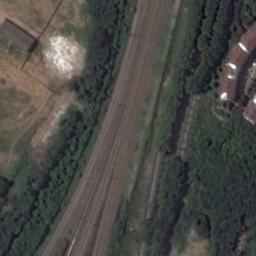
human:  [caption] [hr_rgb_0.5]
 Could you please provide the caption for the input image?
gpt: These railways are flanked by green belts and a clearing is on one side of the railways .

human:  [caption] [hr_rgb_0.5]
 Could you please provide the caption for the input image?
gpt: Many trees are beside the railway .

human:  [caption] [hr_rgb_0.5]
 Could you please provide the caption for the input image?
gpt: There is a train passing by in the picture .

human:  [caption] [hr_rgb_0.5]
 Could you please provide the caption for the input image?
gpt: The railway is next to lines of trees .

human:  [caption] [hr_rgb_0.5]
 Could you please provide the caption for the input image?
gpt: There are green trees and meadows beside the railway .